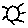
Label: sun